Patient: sex M, age 52
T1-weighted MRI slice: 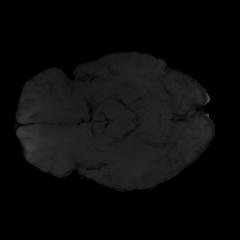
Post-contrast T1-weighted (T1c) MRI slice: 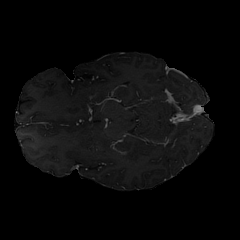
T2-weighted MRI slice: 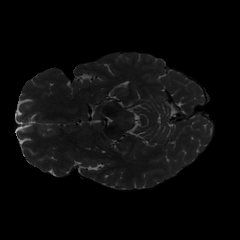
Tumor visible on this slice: no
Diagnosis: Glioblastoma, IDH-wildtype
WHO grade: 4